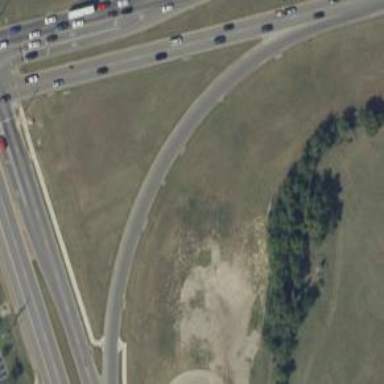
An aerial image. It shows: Trunk link highway with asphalt surface.